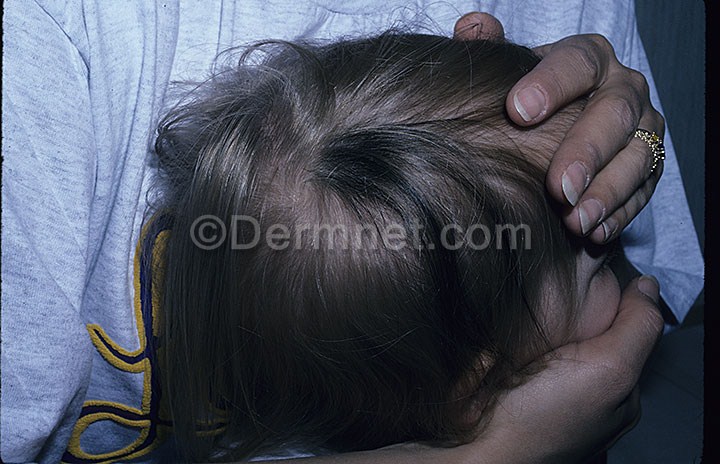
Disease: Melanoma Skin Cancer Nevi and Moles